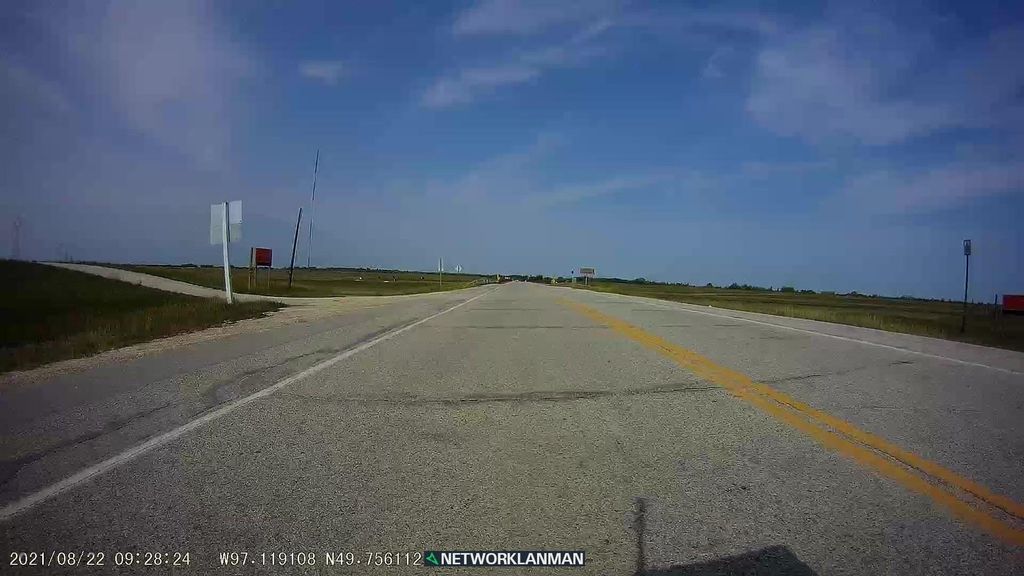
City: winnipeg